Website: walmart
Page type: address-validator
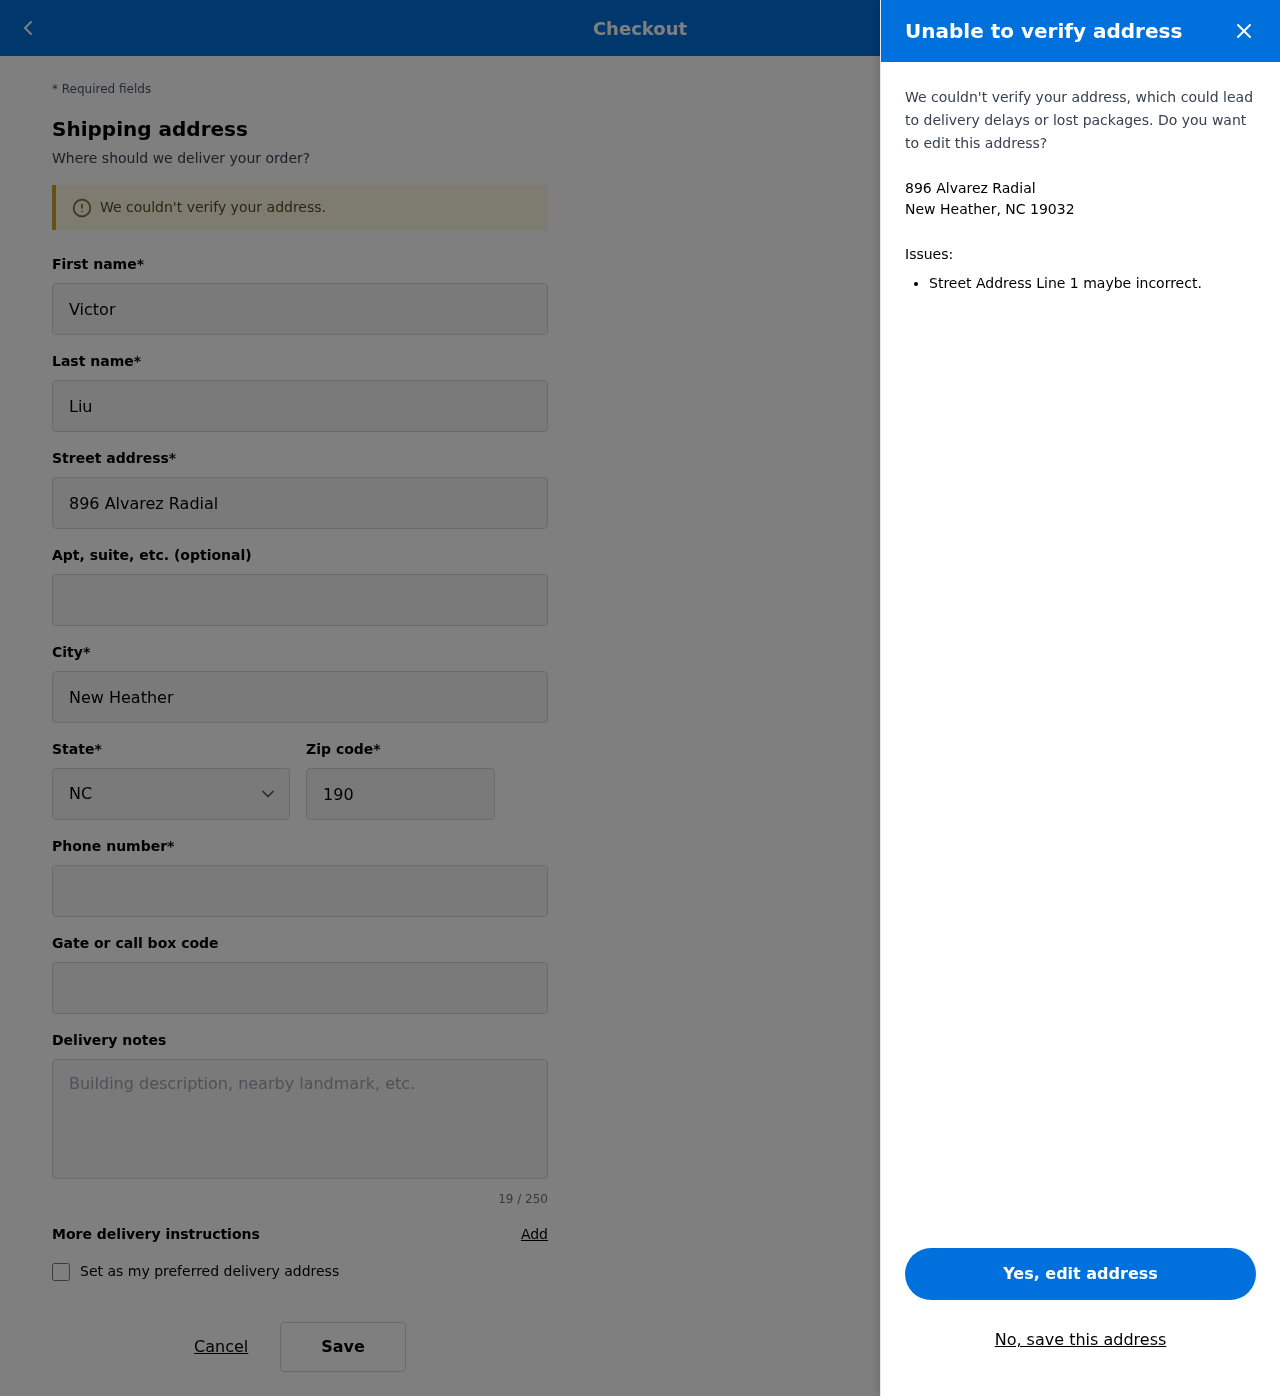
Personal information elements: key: PII_CITY_STATE_ZIP
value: New Heather, NC 19032
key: PII_DELIVERY_INSTRUCTIONS
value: Leave at front door
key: PII_STATE_ABBR
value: NC
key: PII_STREET
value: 896 Alvarez Radial
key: PII_FIRSTNAME
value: Victor
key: PII_LASTNAME
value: Liu
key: PII_CITY
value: New Heather
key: PII_POSTCODE
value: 19032
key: PII_PHONE
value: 2307059311
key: PII_SECURITY_CODE
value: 5023